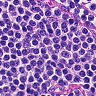
Metastatic tissue present: no